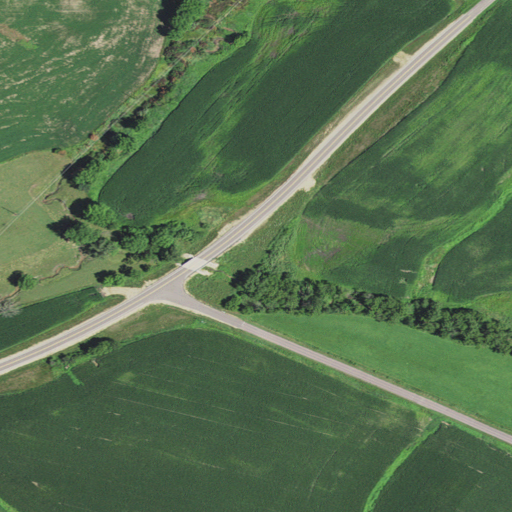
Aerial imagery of valley in Wisconsin named Holman Valley containing cultivated crops, open development, pasture, low intensity development, medium intensity development, and herbaceous wetlands